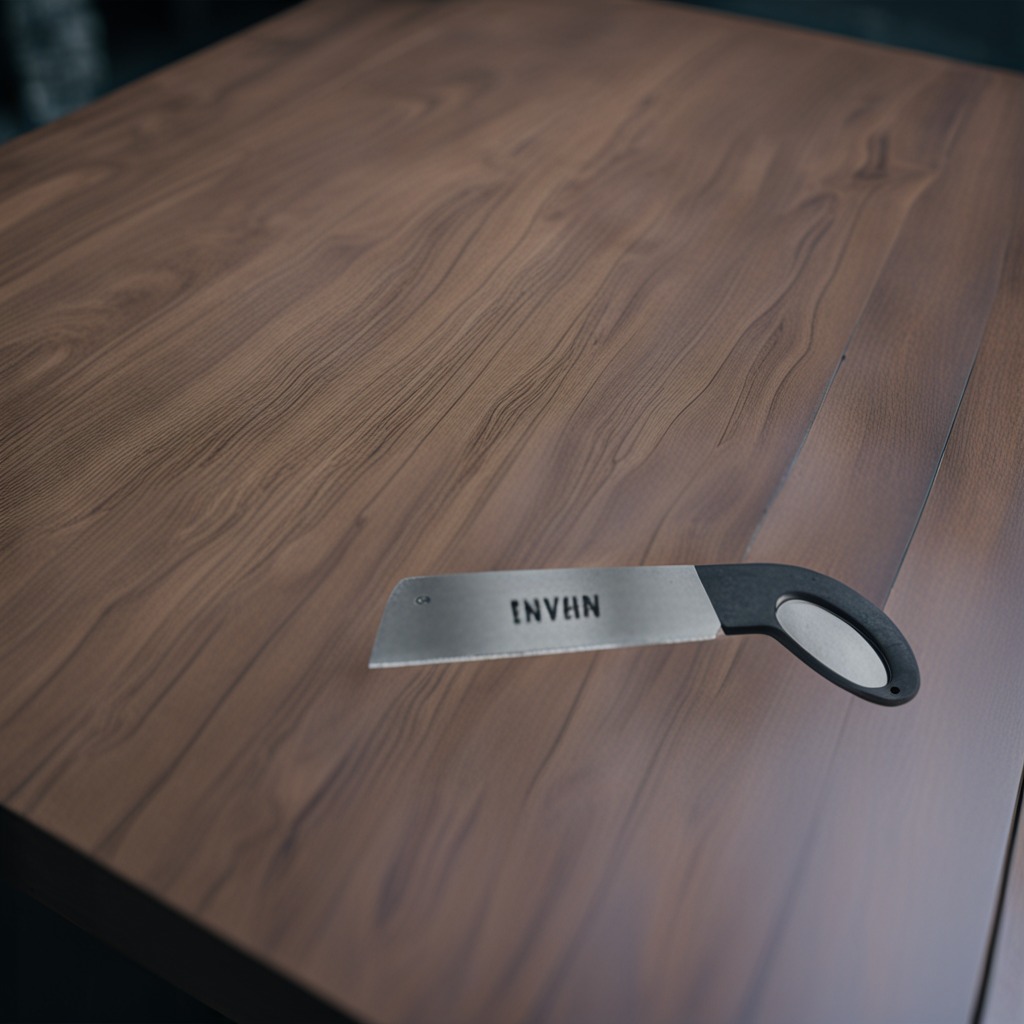
A metal saw is lying on a table in a garage.